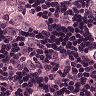
Metastatic tissue present: yes